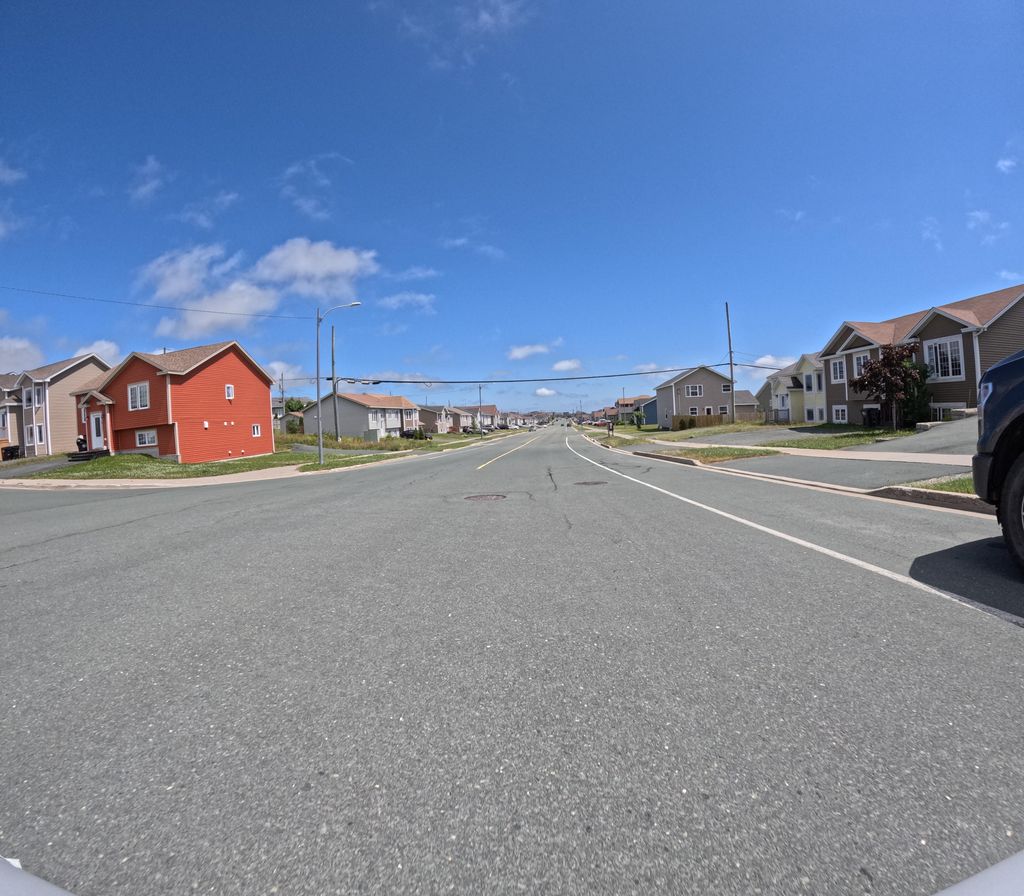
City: st_johns